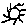
Label: sun